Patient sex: M
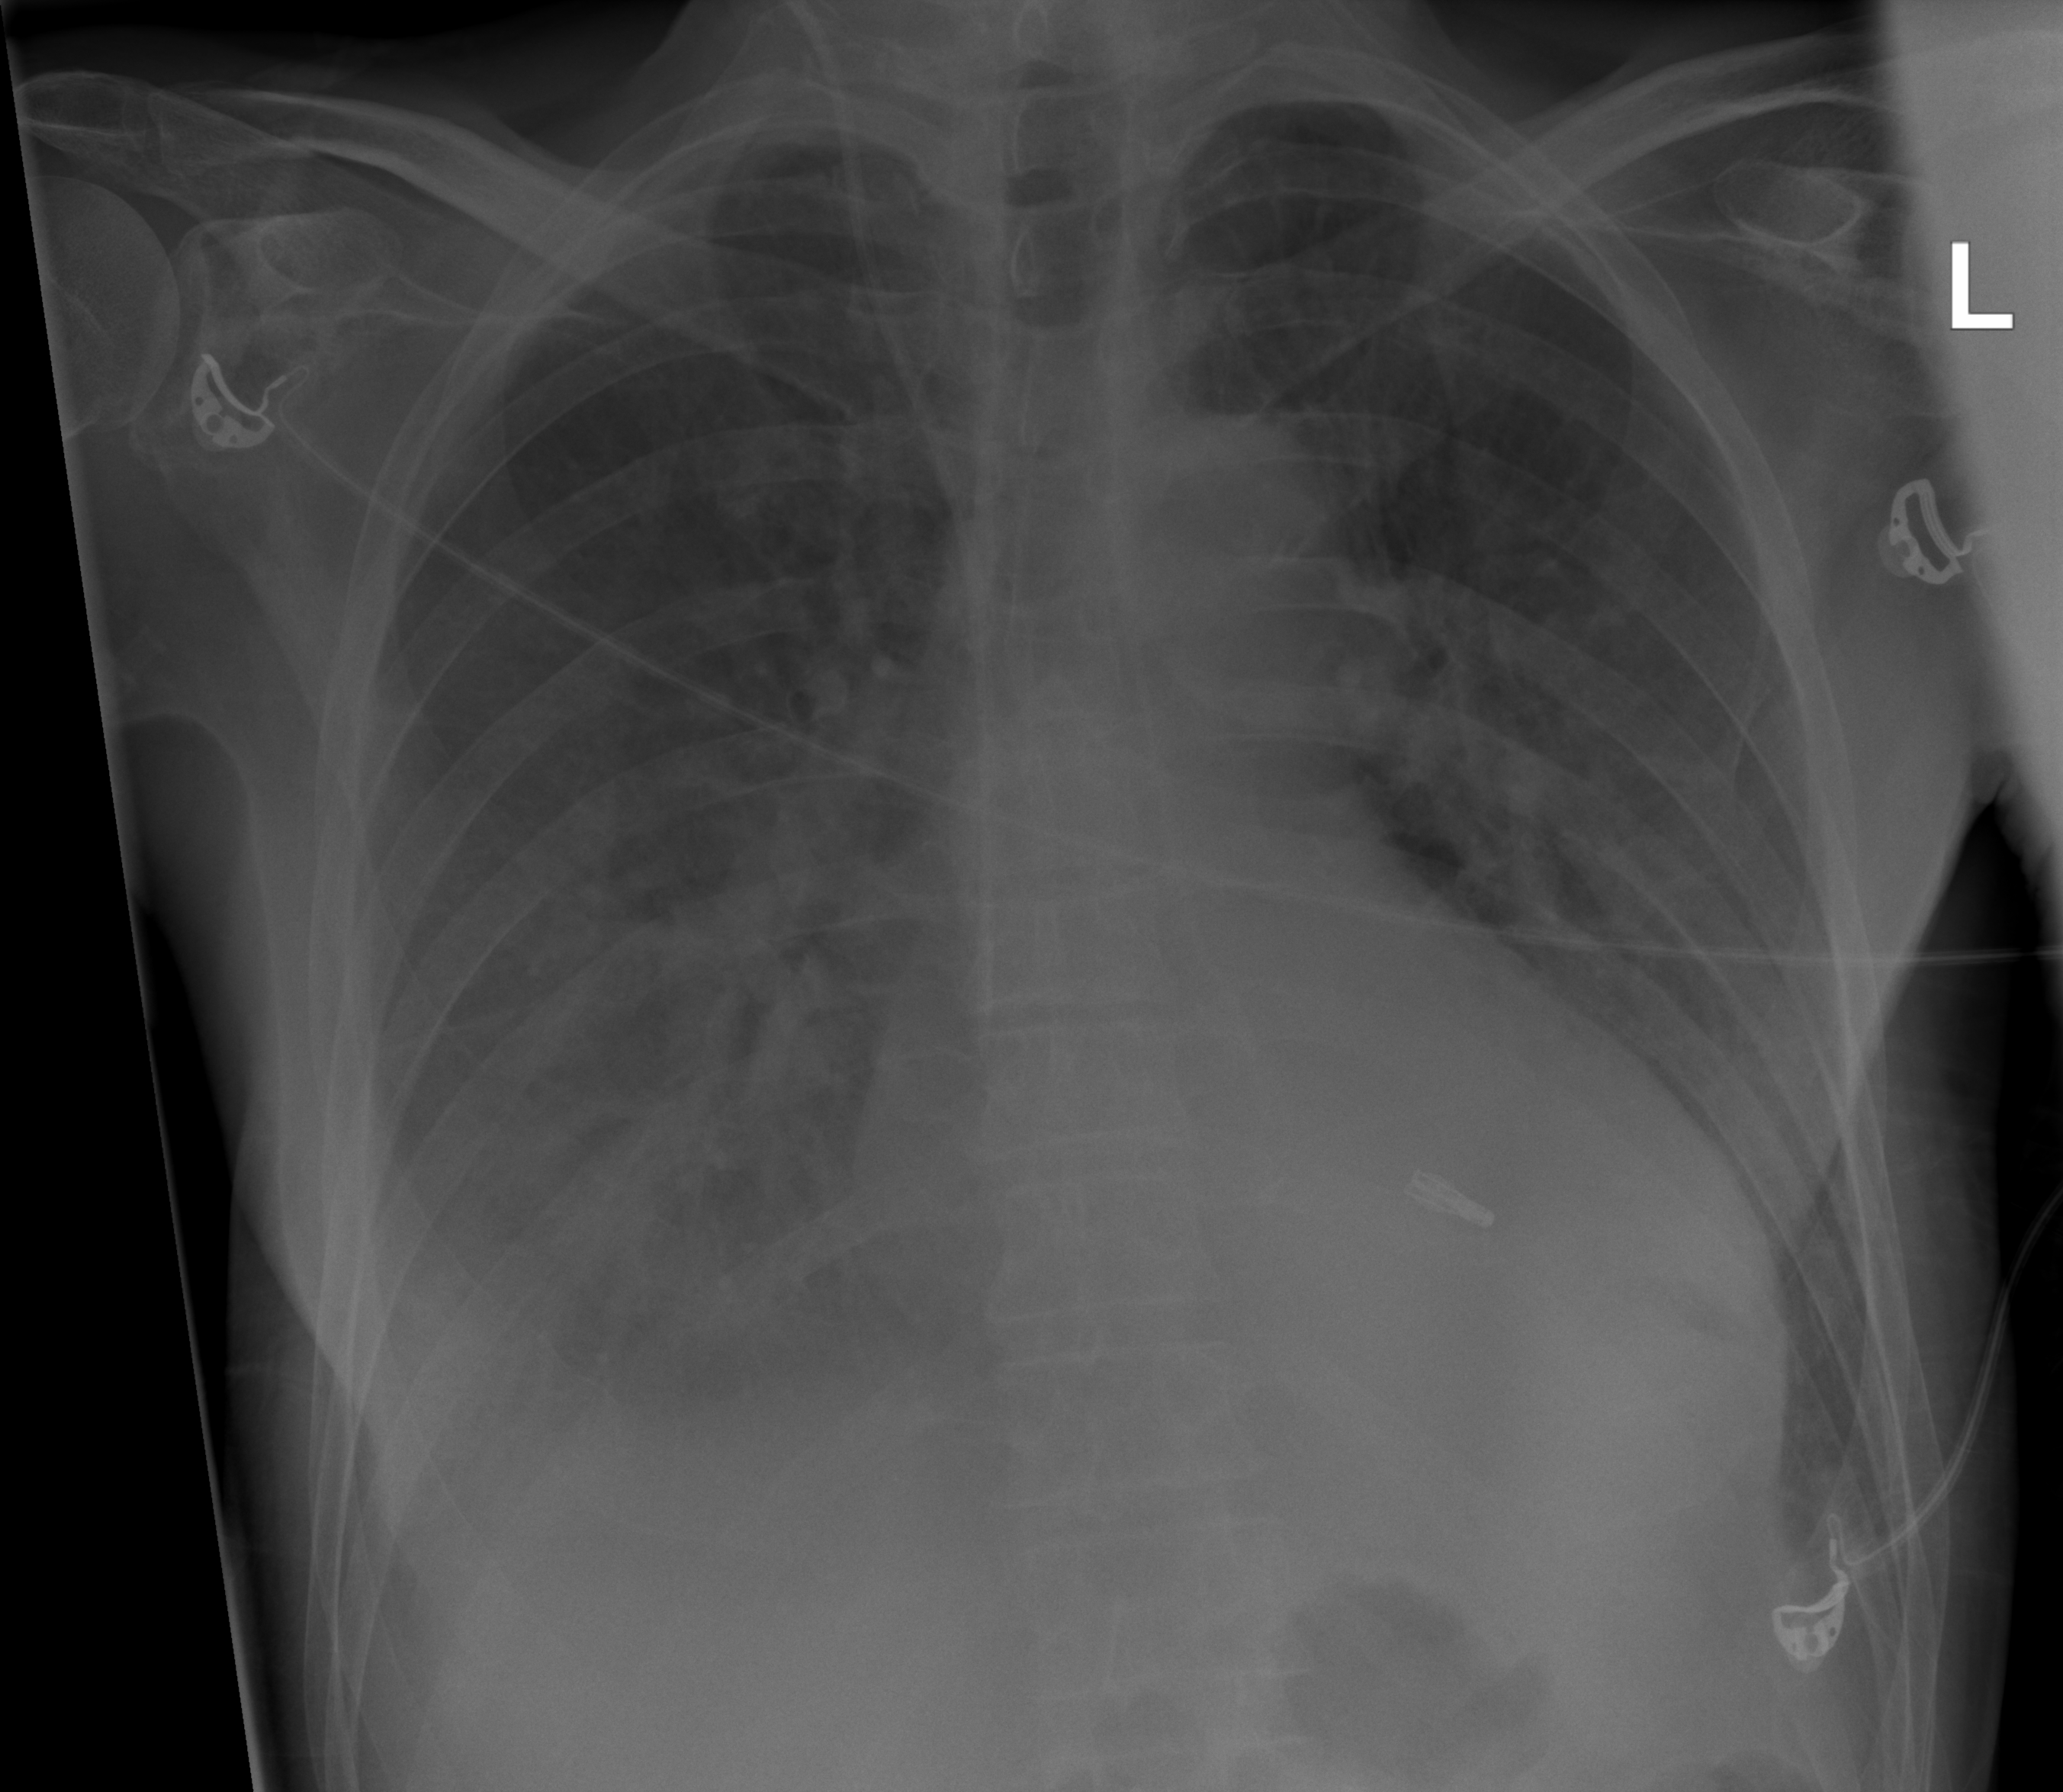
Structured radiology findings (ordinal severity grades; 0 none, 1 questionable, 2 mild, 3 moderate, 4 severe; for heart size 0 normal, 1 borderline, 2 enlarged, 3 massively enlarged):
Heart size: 1
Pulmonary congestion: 3
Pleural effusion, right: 3
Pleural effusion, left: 2
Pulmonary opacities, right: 2
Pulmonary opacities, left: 2
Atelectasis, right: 2
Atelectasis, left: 2